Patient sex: F
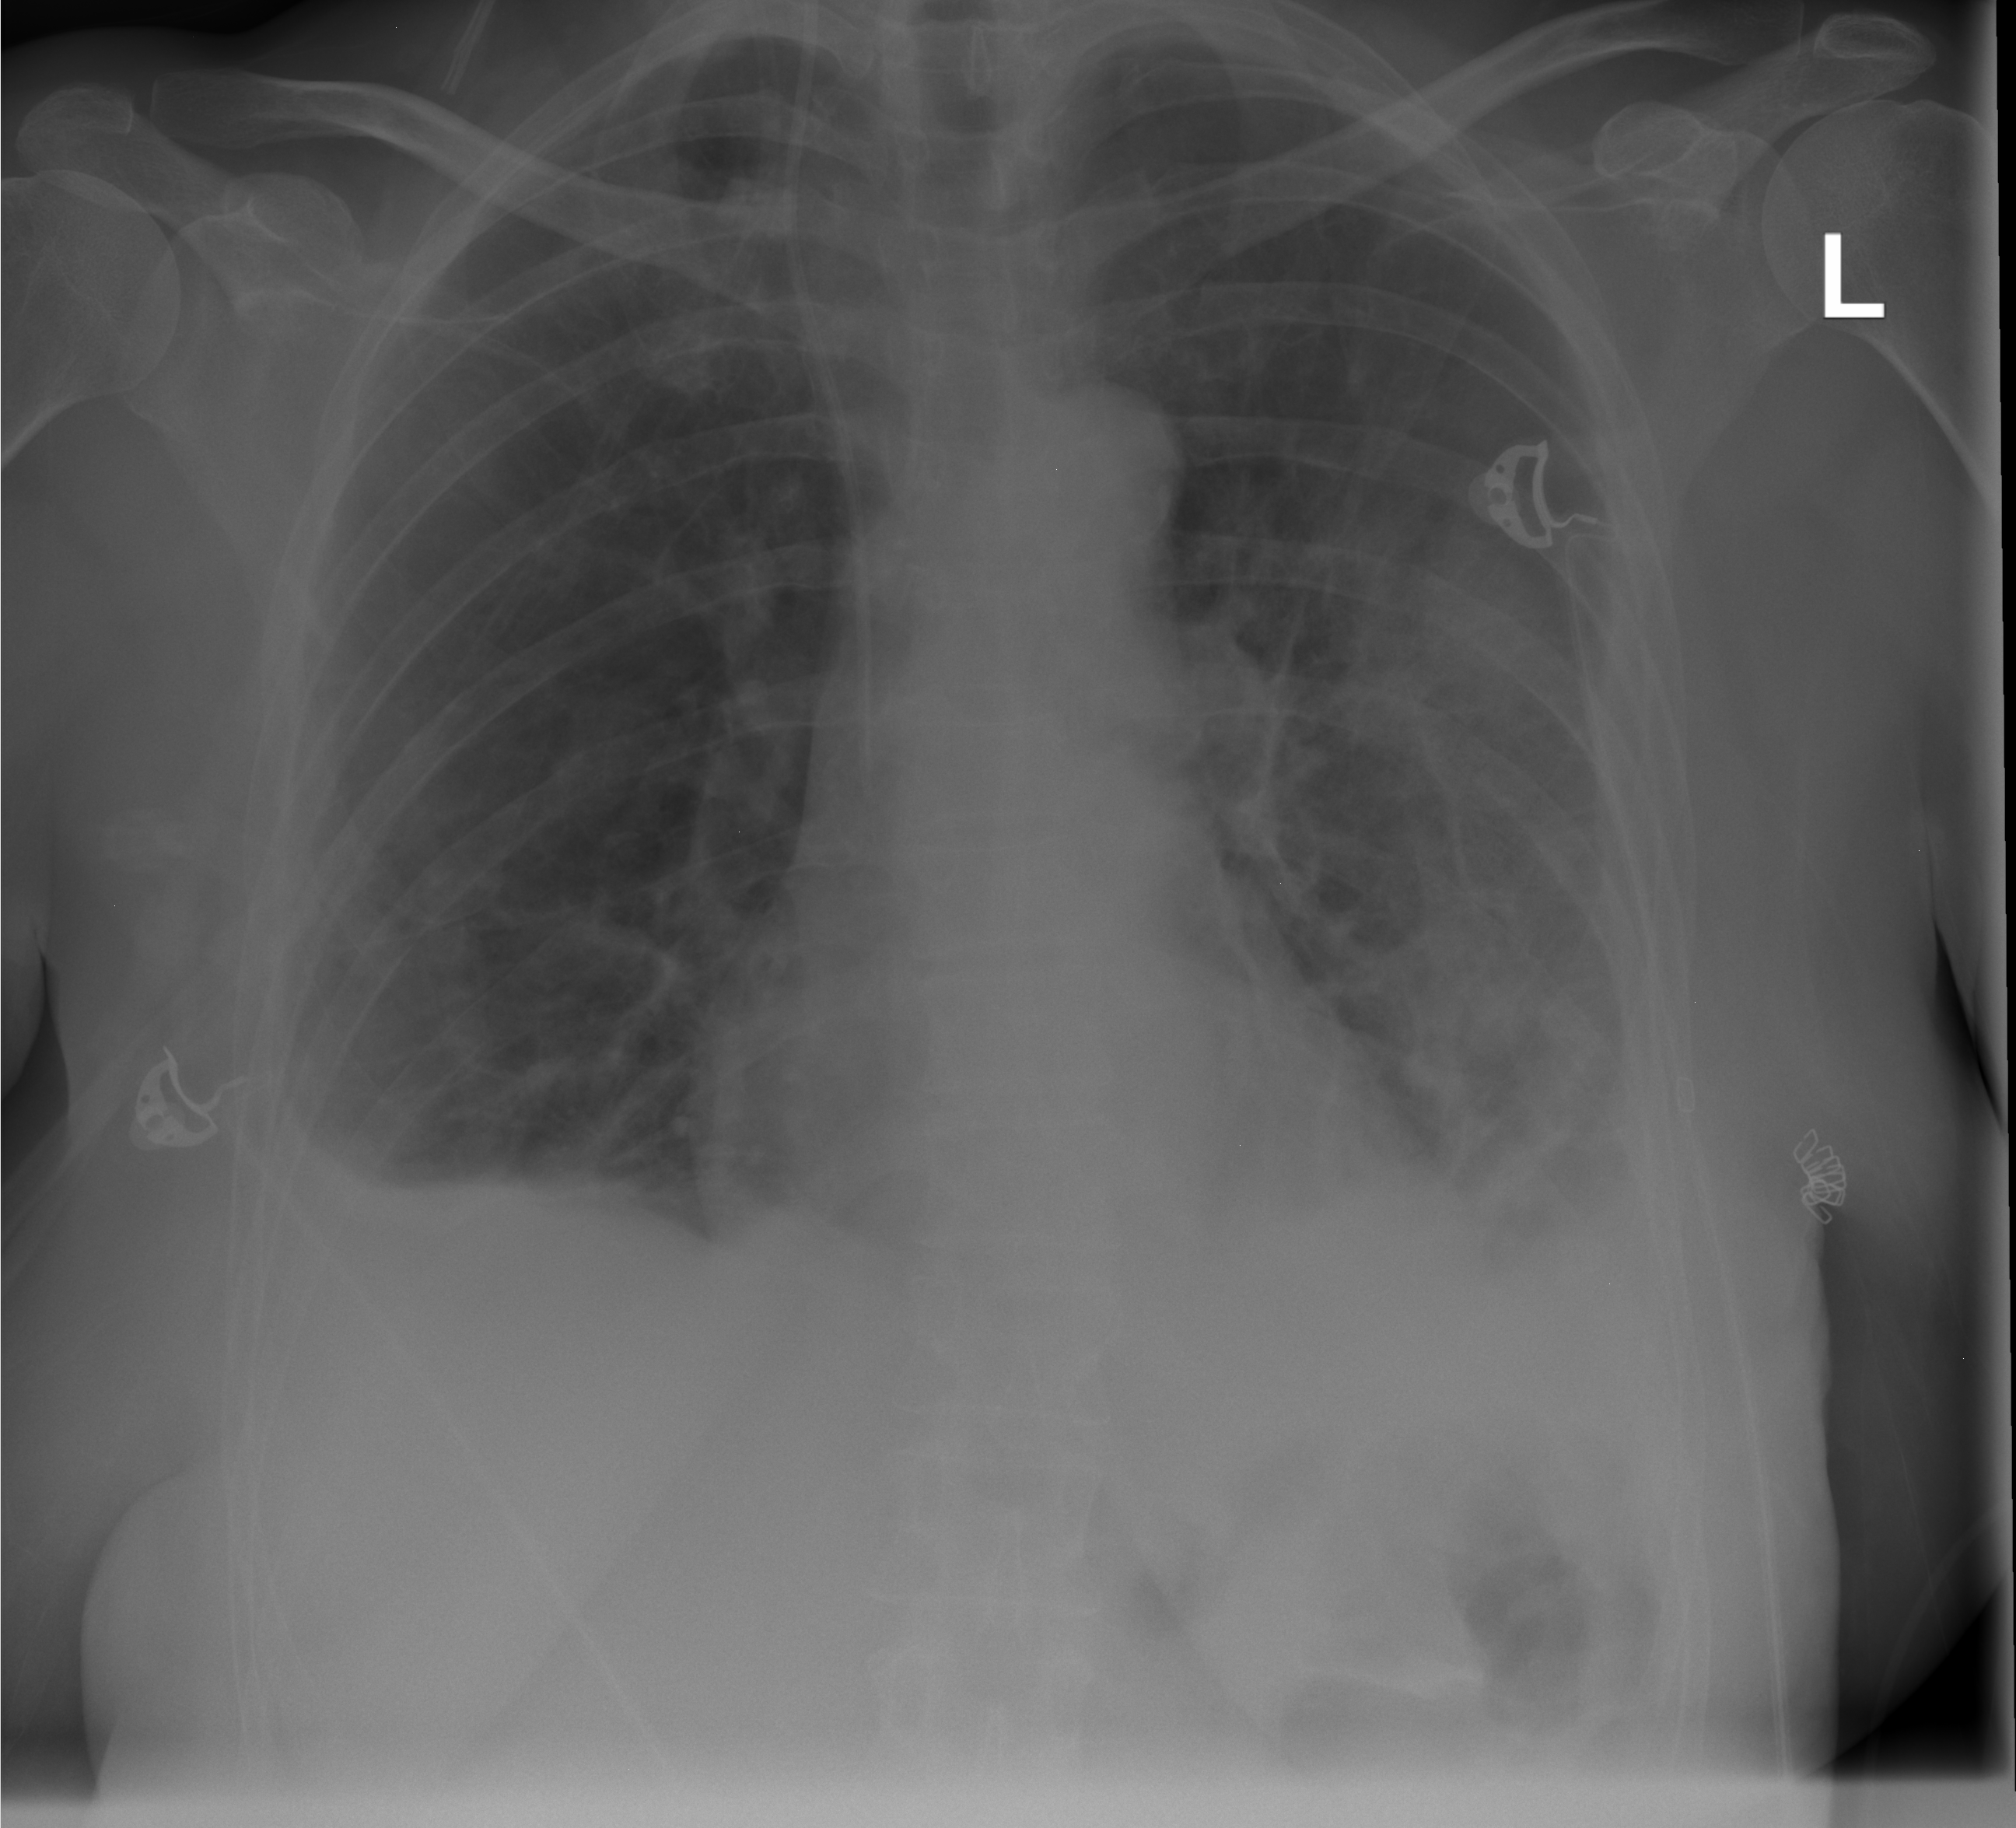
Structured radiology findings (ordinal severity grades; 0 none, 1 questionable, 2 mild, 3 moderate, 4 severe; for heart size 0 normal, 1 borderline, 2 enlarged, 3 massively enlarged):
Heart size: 0
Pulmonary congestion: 2
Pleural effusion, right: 2
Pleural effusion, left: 2
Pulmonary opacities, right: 0
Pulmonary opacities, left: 2
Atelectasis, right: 2
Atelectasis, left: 2